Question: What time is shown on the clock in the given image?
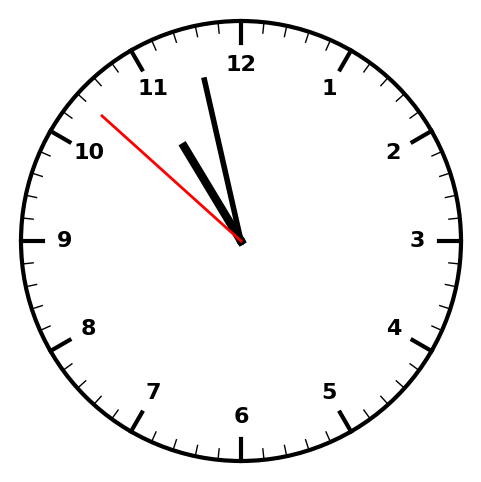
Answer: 10:57:52